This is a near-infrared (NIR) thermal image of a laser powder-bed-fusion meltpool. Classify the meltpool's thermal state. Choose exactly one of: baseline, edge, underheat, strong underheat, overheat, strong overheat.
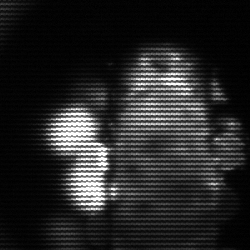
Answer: strong underheat